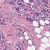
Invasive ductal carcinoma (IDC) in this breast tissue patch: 1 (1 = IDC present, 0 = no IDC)